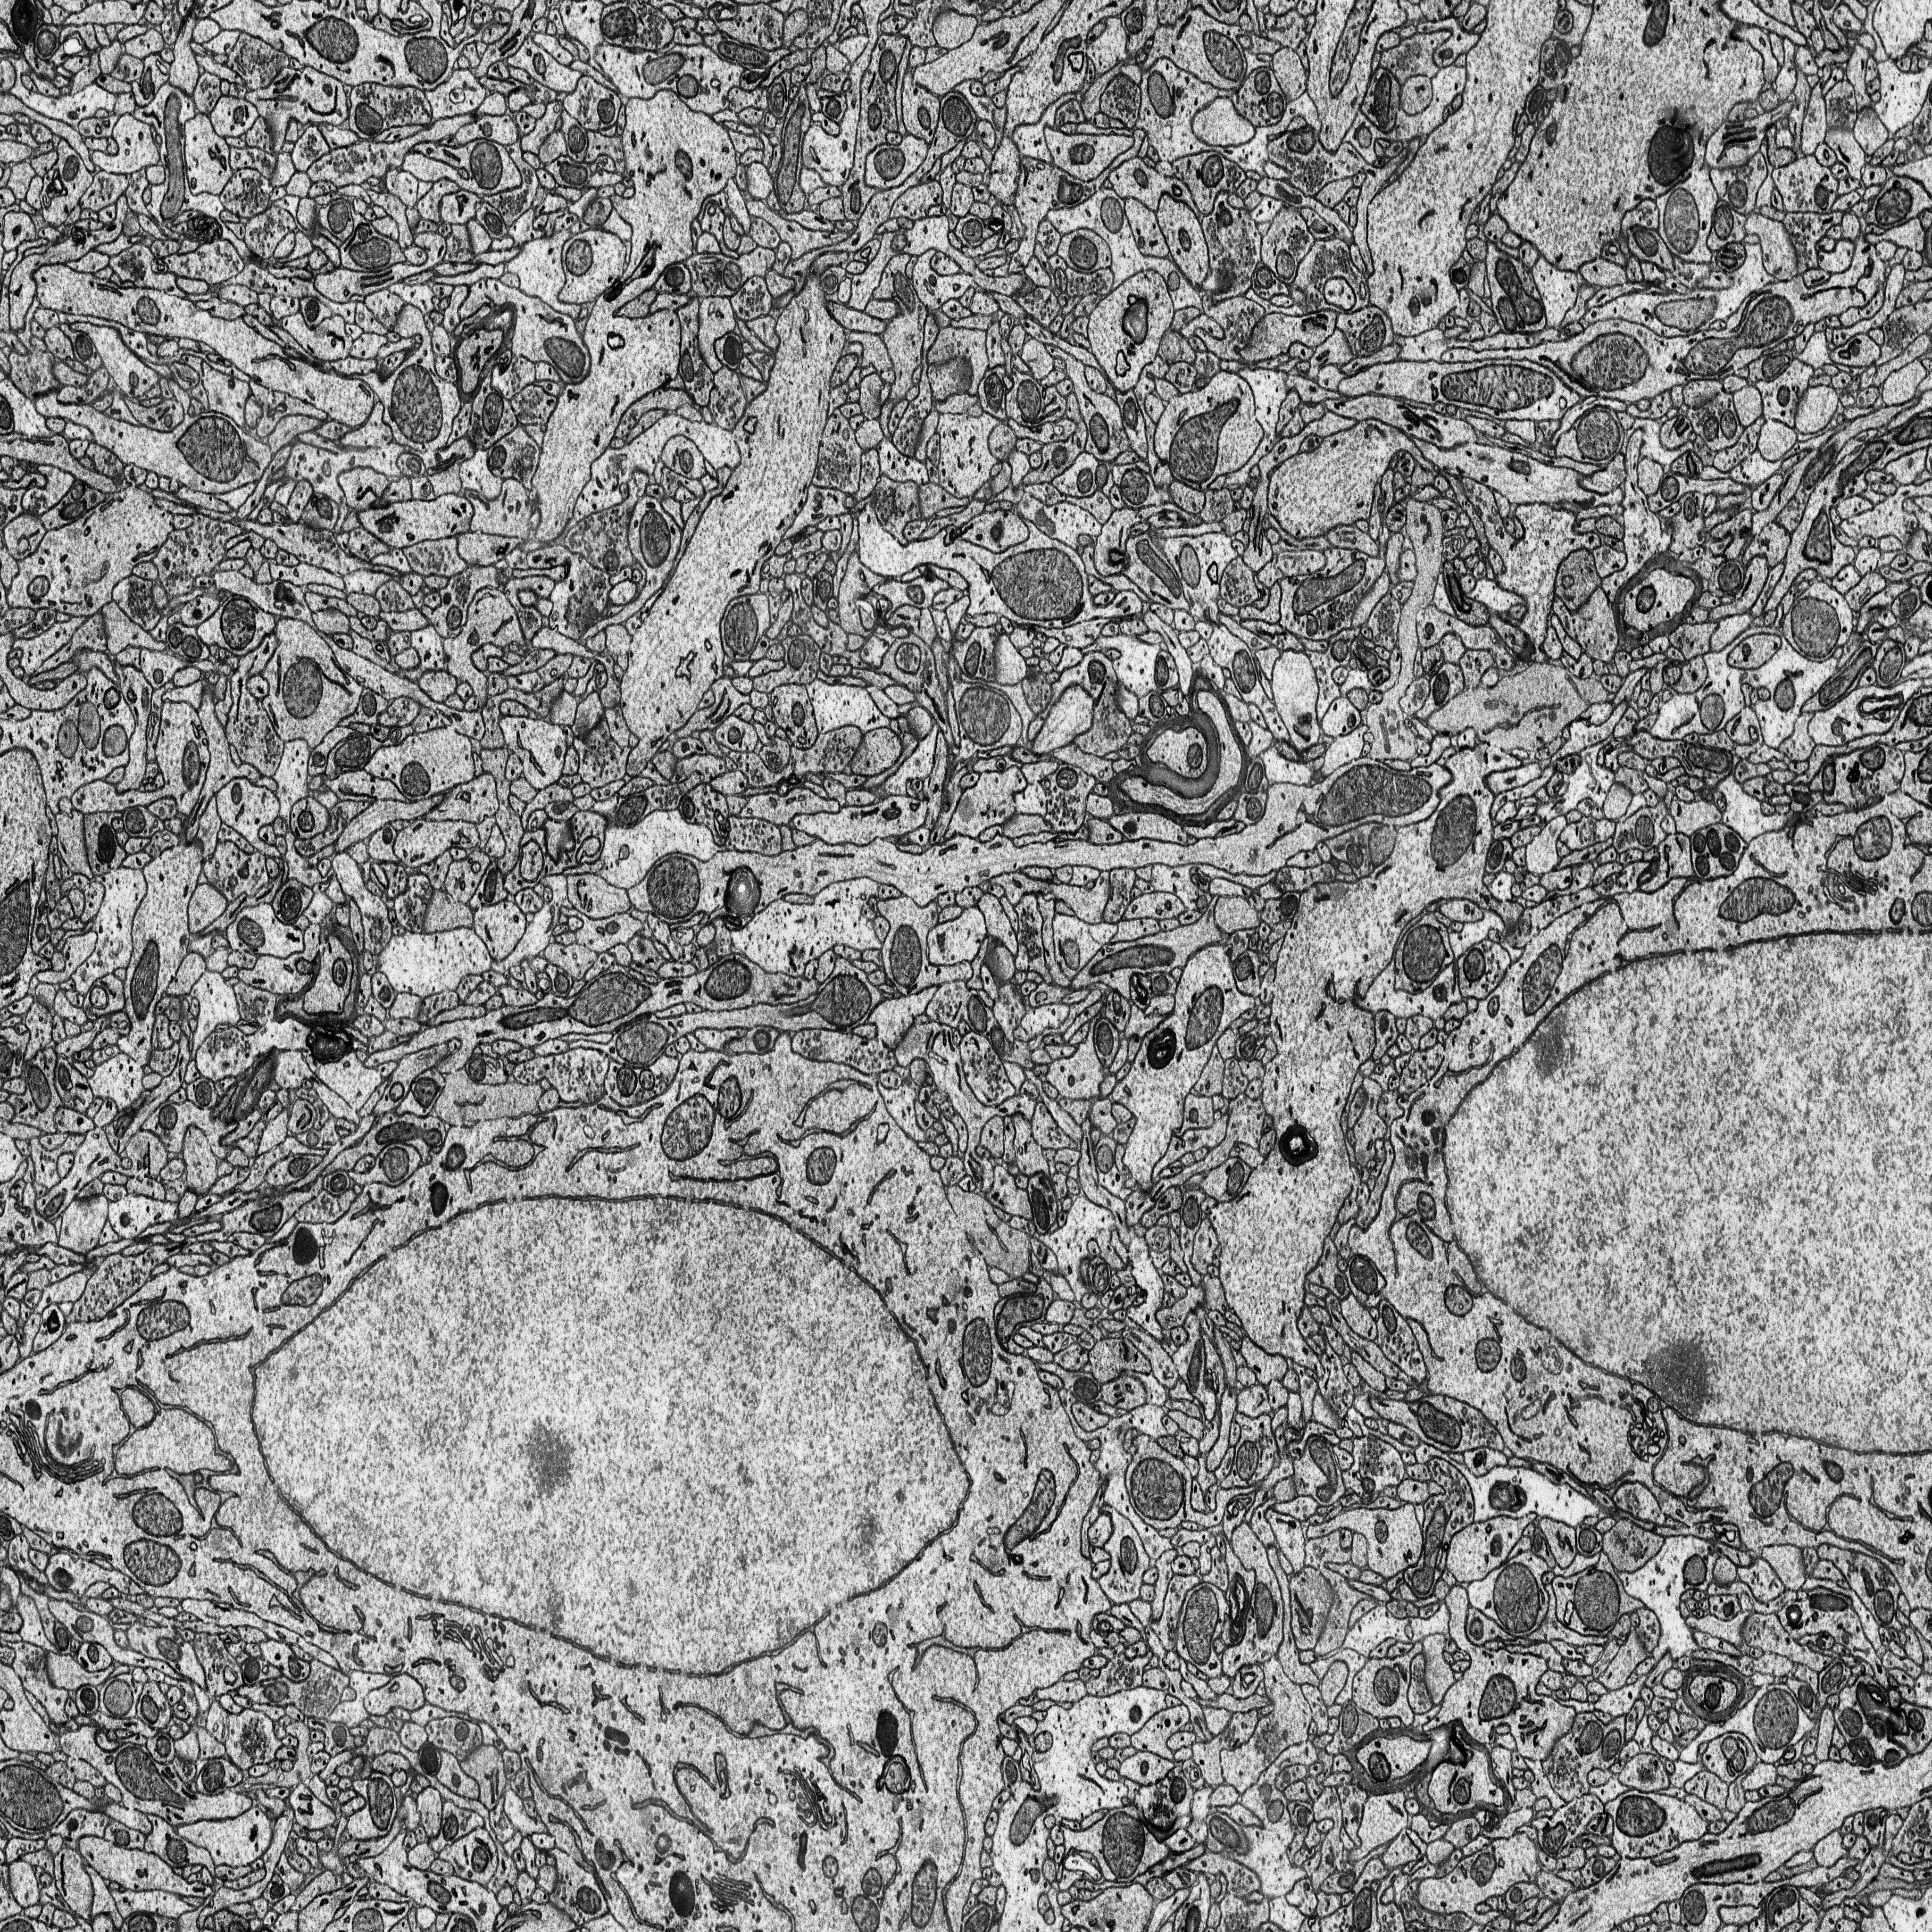
Electron microscopy slice of rat cortex tissue
Slice depth (z): 260
Mitochondria instances in slice: 387